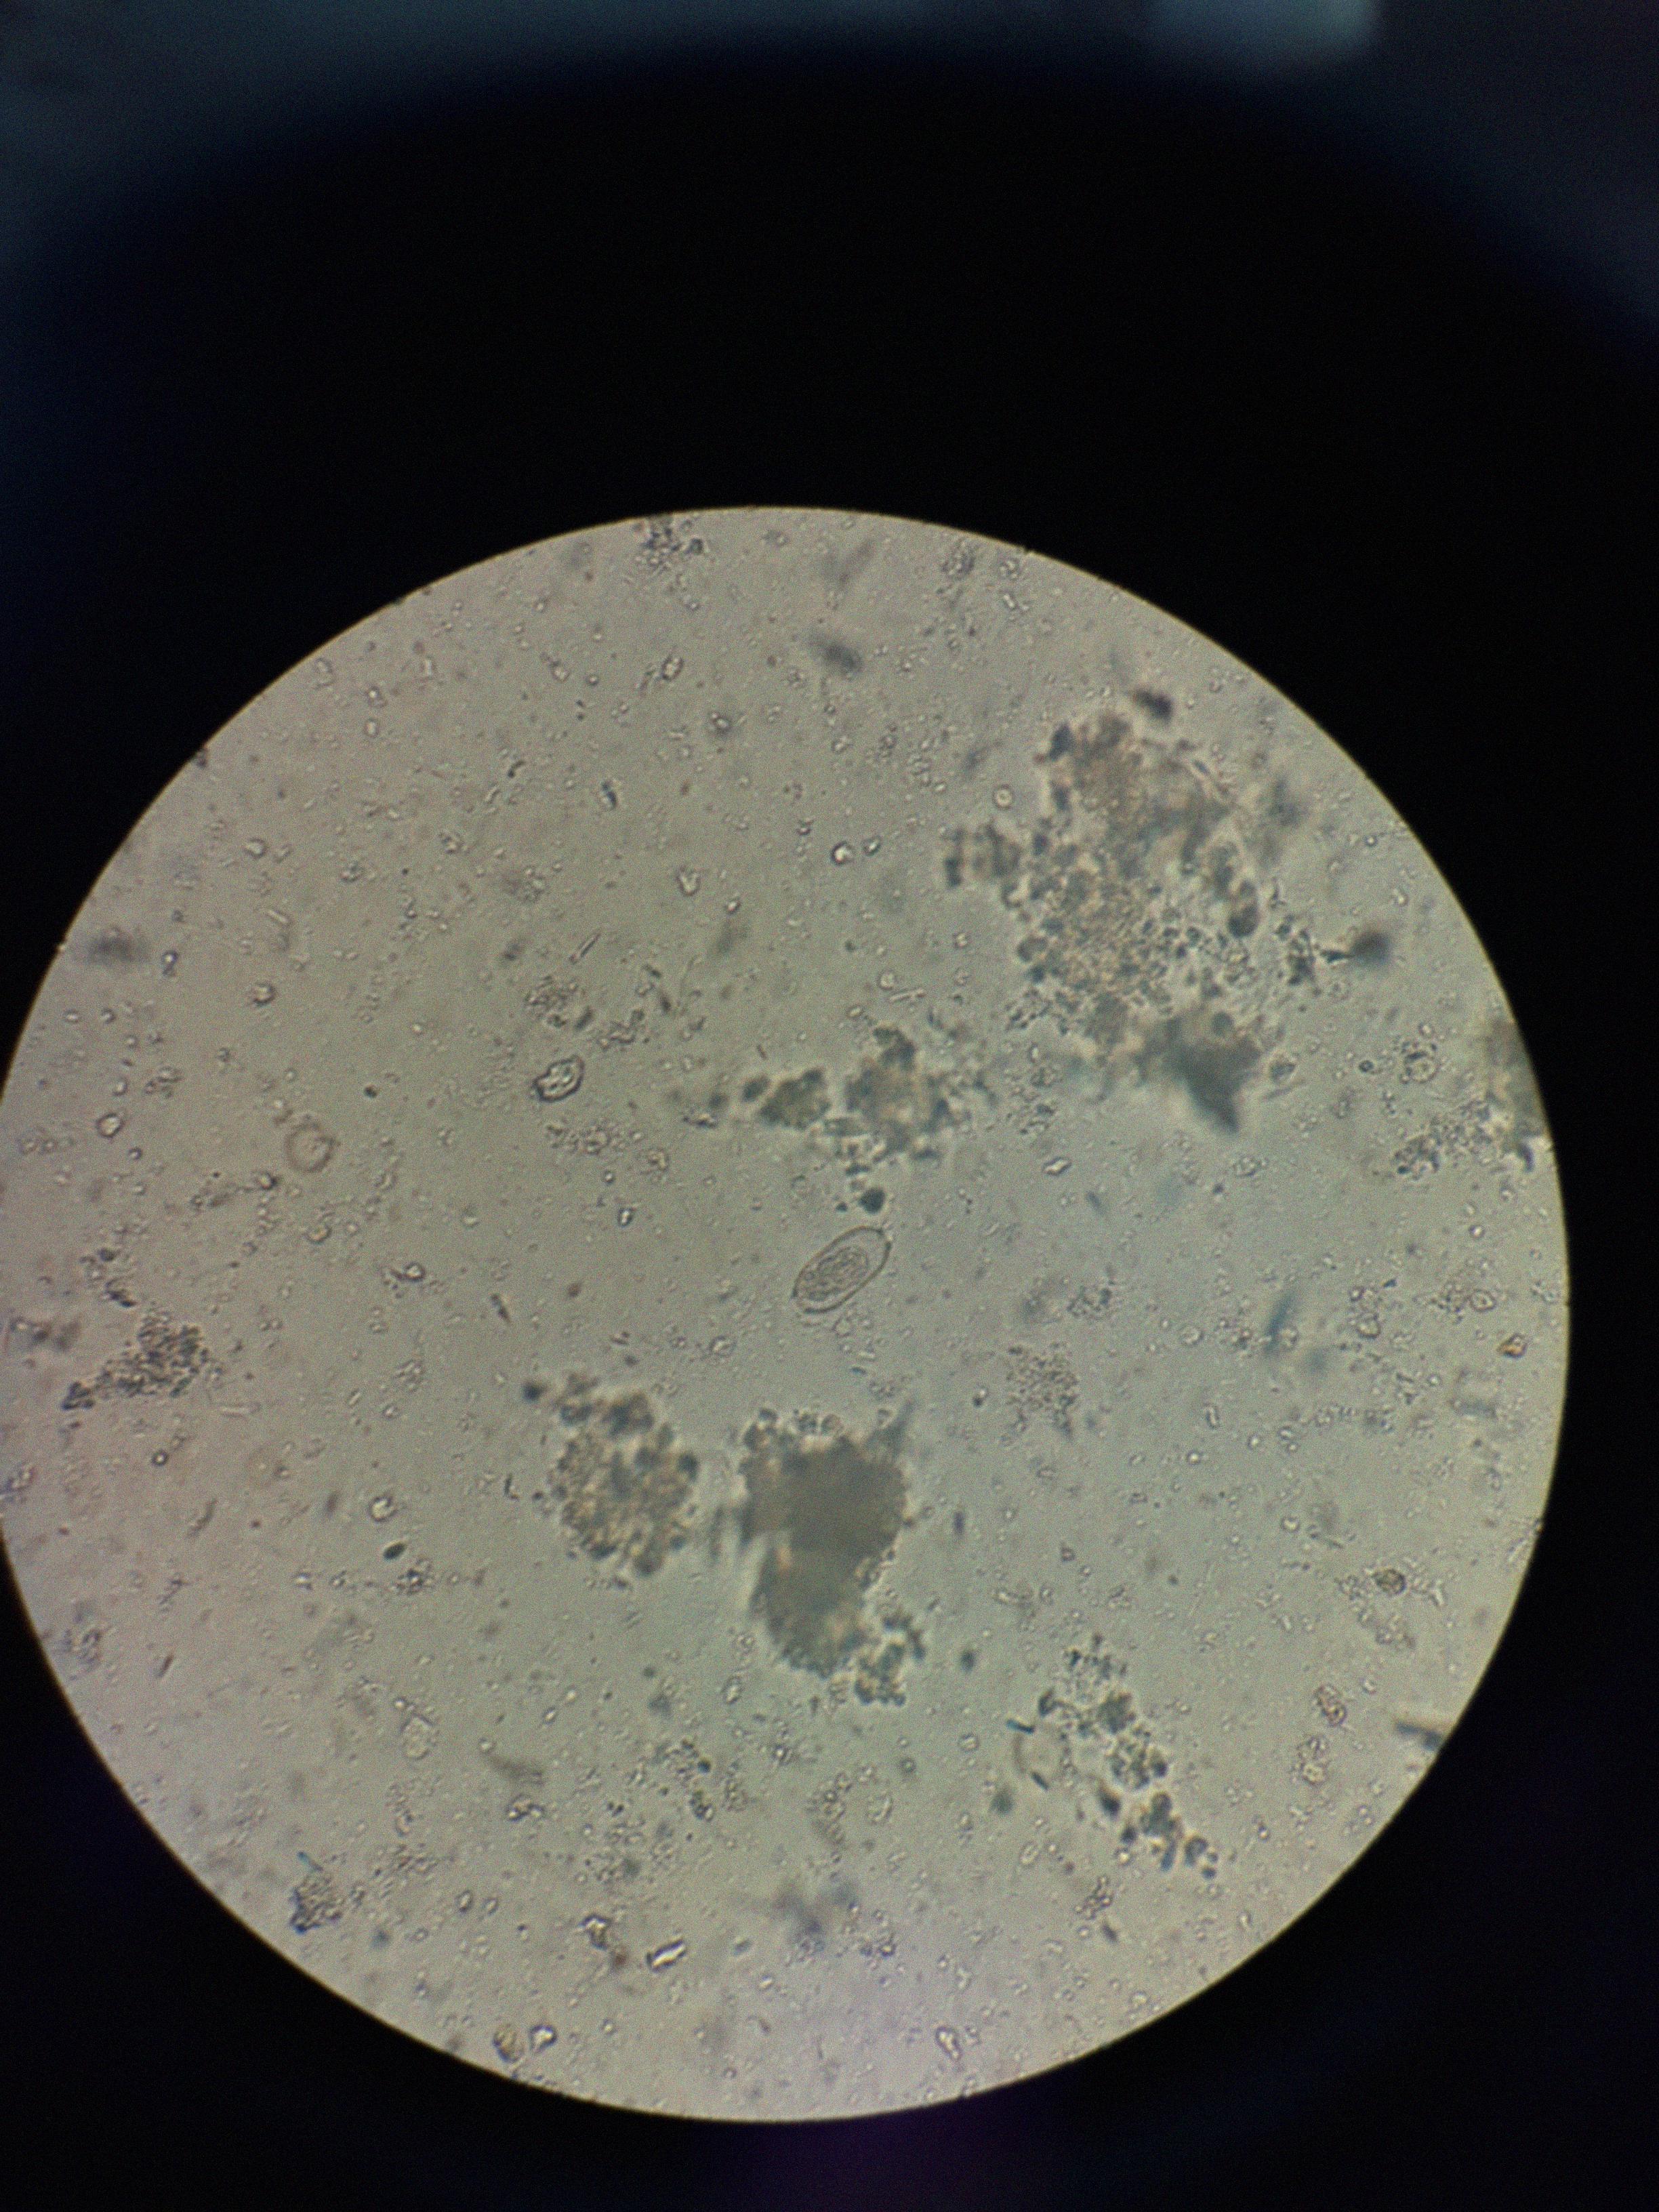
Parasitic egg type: Capillaria philippinensis